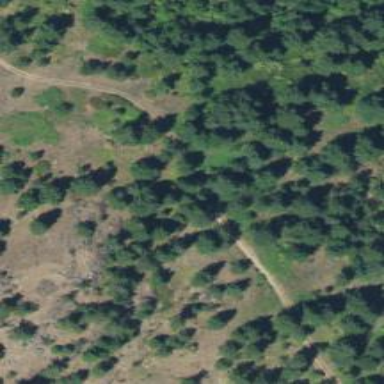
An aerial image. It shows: Path with excellent trail visibility.